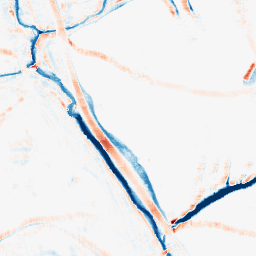
Category: morphological
Decomposition family: morphological_square
Decomposition parameters: operation: average
size: 10
Upsampling method: quintic
Upsampling parameters: scale: 8
Upsampling scale: 8